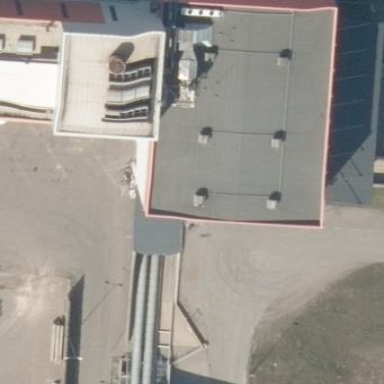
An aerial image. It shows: Industrial building.